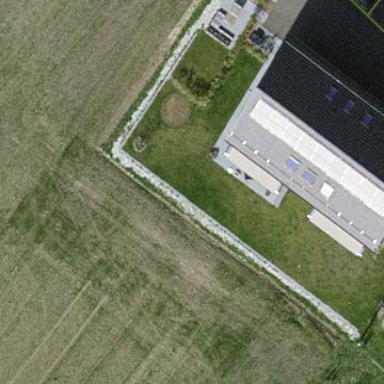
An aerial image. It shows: Farm building.